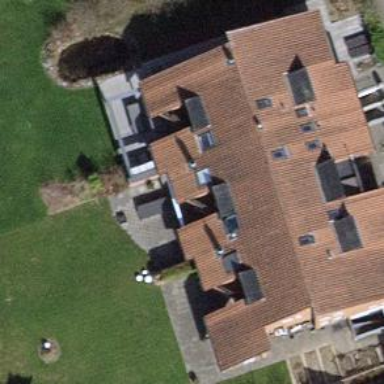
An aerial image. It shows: Simple house.